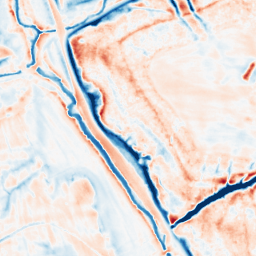
Category: multiscale
Decomposition family: dog_multiscale
Decomposition parameters: sigma_ratio: 1.6
n_scales: 5
base_sigma: 0.5
Upsampling method: bilinear
Upsampling parameters: scale: 8
Upsampling scale: 8